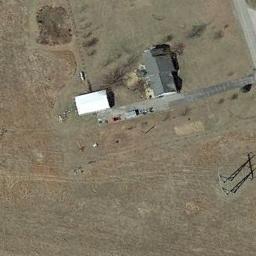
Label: sparse_residential